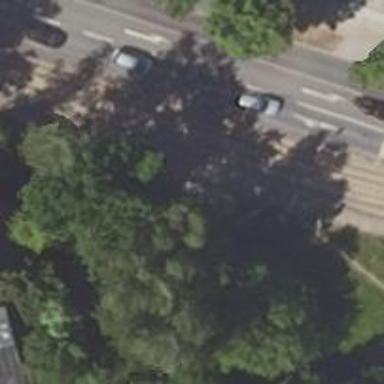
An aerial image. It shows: Tram stop position for public transport.